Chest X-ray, AP view. Patient: 49 years old, sex M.
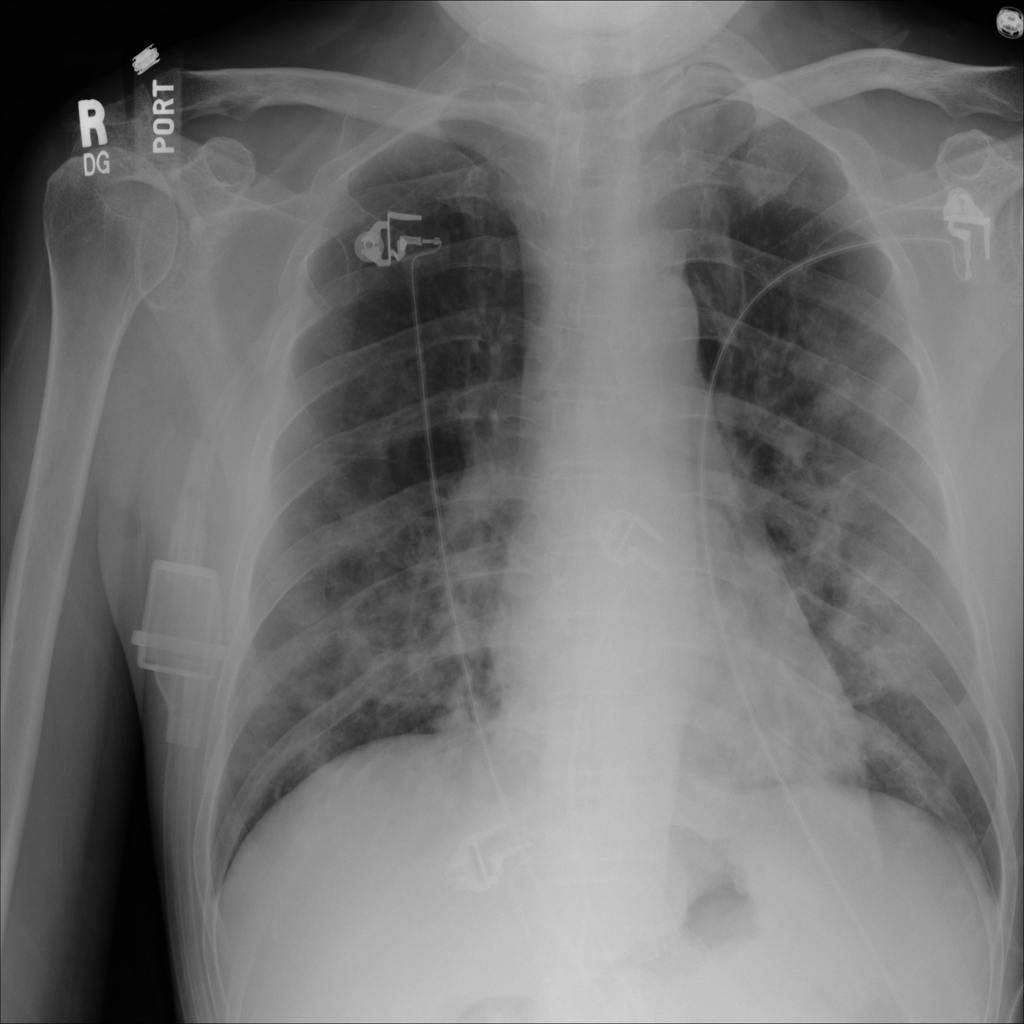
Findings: Infiltration, Nodule